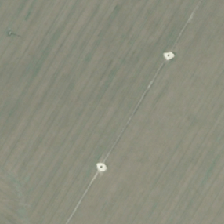
Land cover: shortrotation_cropland